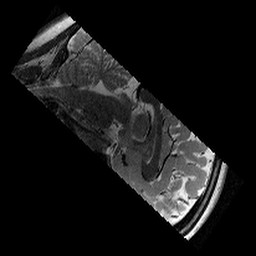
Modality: T2w
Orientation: sagittal
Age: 10
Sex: female
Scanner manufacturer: siemens
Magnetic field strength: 3 T
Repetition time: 9.23 s
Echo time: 0.067 s